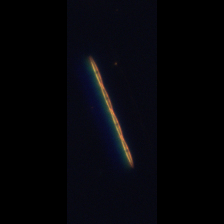
Taxon: Psuedo-nitzschia
Group: Diatoms